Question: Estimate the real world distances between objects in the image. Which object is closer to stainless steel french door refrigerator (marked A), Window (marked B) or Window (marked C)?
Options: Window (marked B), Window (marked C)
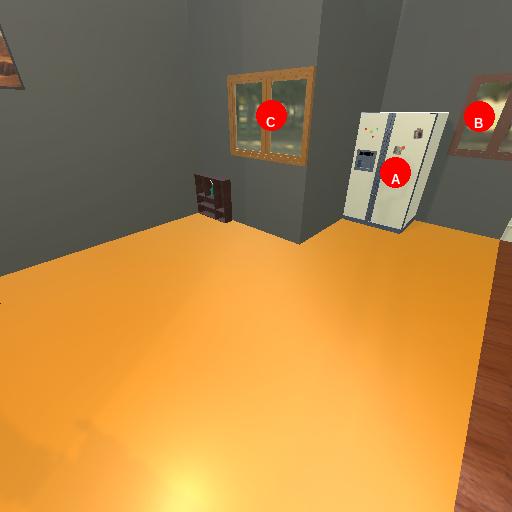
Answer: Window (marked B)